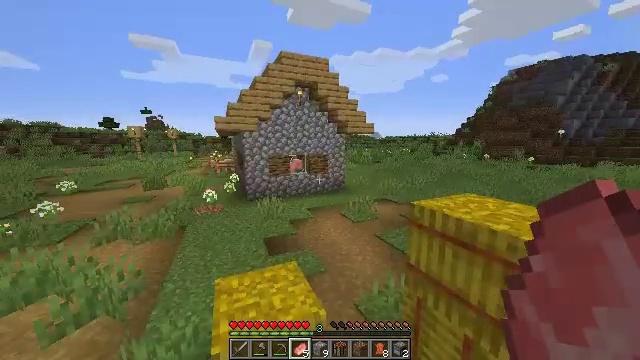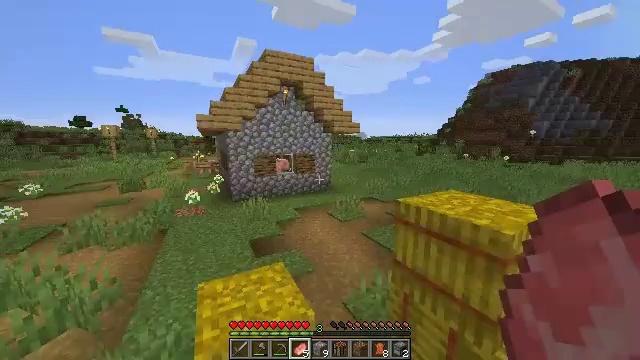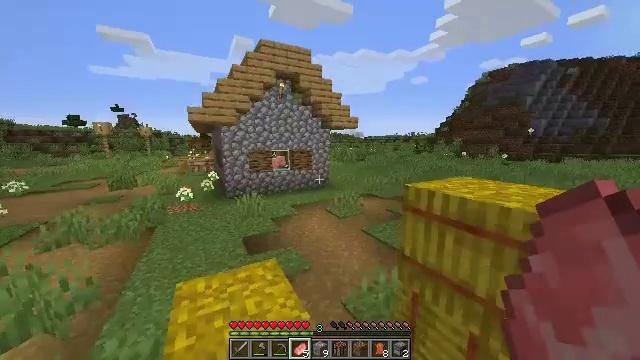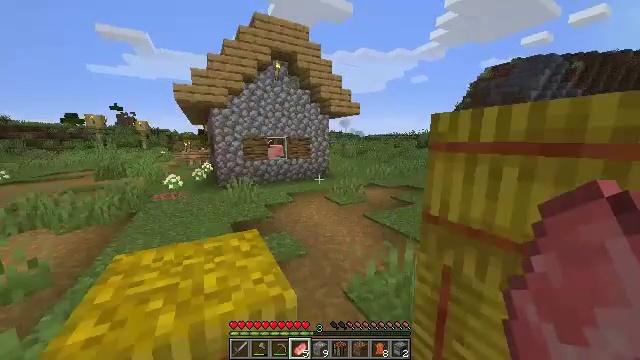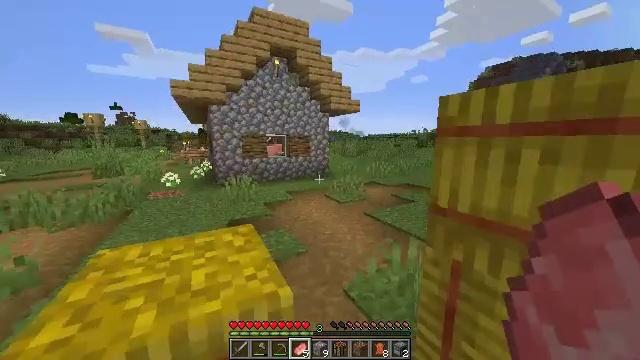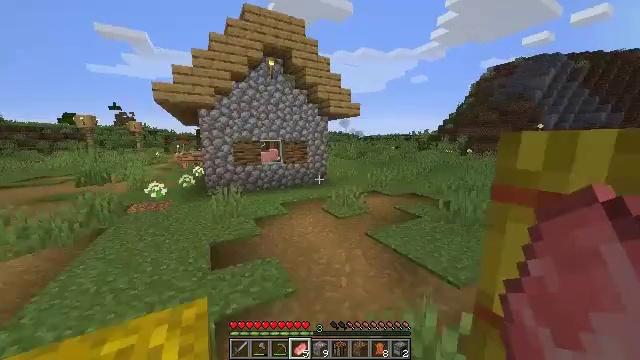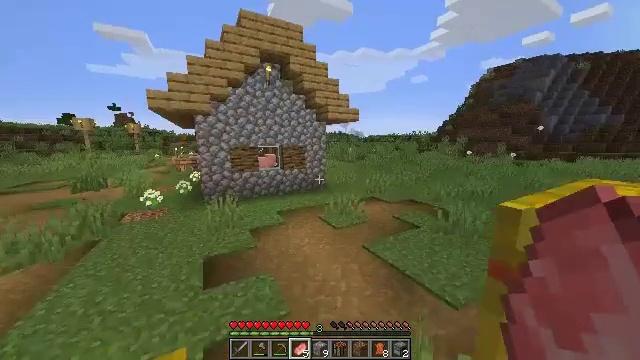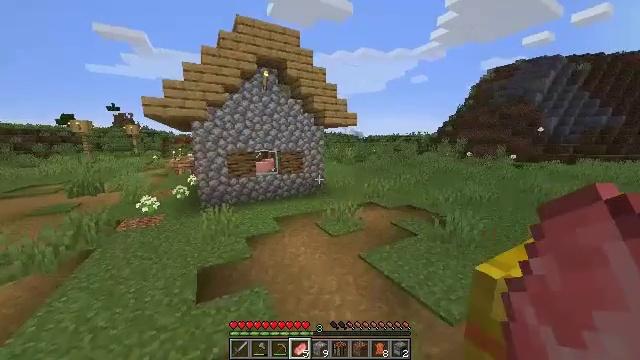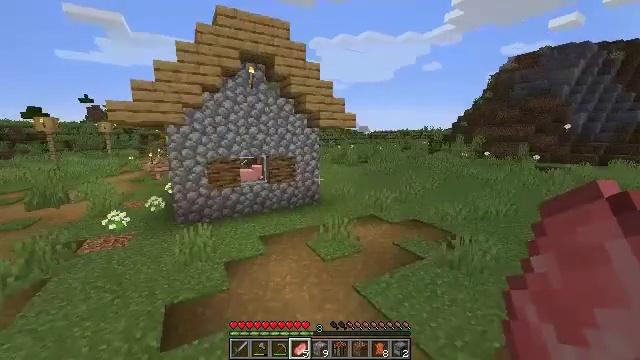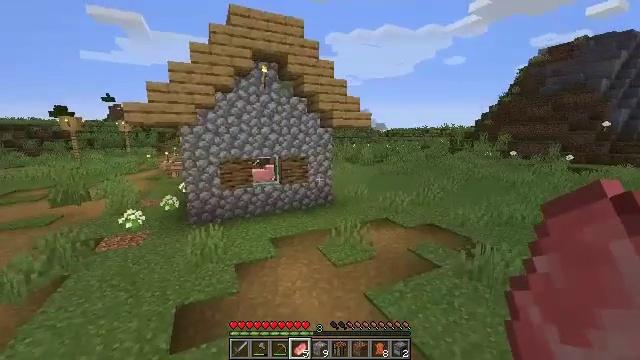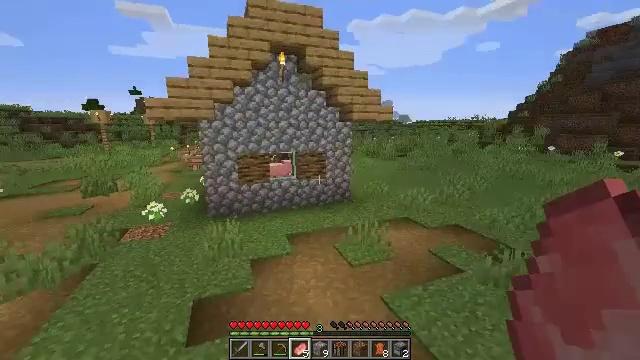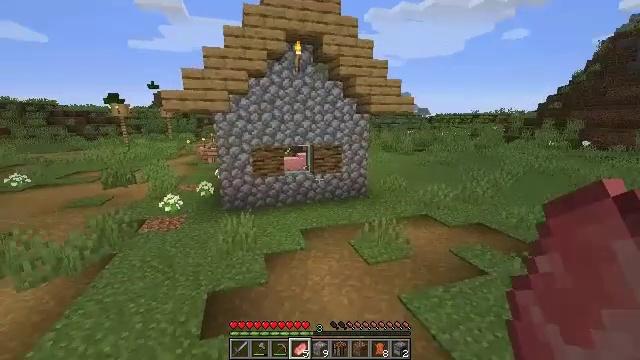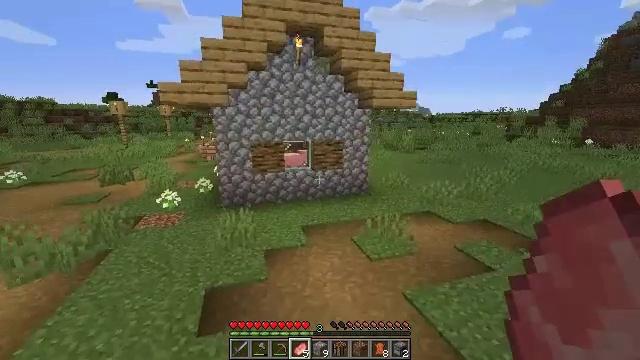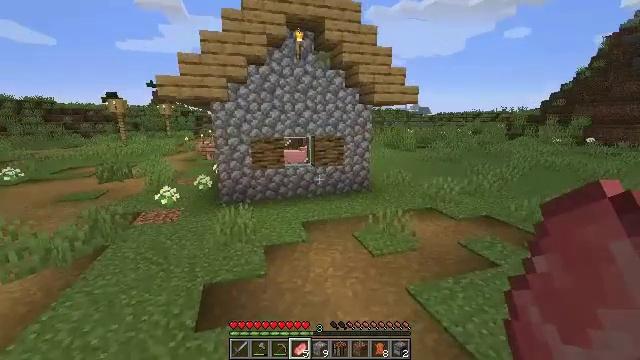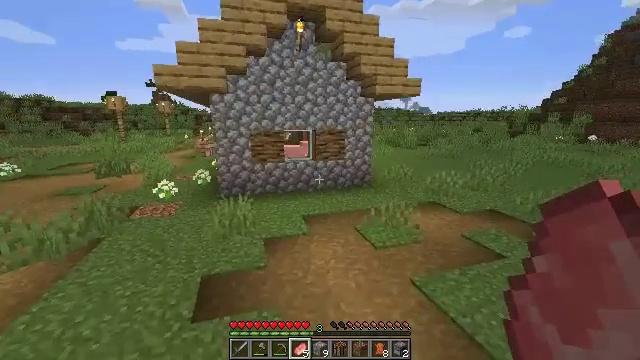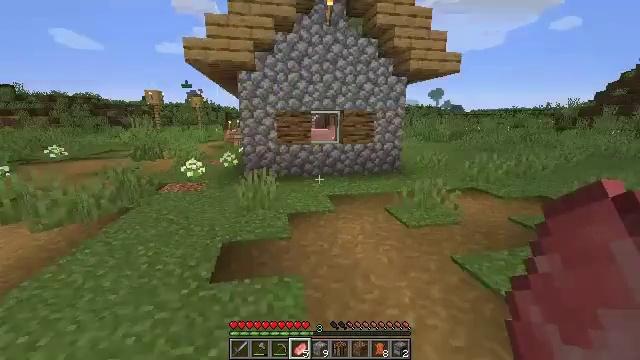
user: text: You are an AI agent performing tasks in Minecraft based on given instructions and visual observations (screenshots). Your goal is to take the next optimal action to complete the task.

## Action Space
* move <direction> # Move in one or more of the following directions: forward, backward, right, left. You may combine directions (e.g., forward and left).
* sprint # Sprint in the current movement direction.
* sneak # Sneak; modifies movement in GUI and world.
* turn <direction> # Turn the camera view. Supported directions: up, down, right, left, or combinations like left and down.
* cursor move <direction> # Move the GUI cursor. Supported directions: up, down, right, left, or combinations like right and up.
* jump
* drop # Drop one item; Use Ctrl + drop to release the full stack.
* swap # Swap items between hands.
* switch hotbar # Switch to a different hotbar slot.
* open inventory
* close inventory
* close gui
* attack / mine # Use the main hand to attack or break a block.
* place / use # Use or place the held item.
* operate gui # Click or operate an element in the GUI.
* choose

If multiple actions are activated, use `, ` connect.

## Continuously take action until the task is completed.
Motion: motion action
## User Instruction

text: Gather the blast furnace into your inventory.
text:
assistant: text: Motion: move forward and move right, turn right
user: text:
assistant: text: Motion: move forward and move right
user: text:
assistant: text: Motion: move forward, jump
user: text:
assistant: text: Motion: move forward, jump
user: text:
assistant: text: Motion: move forward, jump
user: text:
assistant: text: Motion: move forward, jump
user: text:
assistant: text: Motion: move forward, jump
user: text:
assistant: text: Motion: move forward, jump
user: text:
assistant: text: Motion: move forward, turn left
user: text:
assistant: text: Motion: move forward, turn left and down
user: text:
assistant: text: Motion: move forward, sprint, turn left and down
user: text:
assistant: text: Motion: move forward, sprint
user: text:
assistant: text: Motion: move forward, sprint
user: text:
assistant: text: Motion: move forward, sprint
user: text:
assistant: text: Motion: move forward, turn left
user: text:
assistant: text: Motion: move forward, turn left and down
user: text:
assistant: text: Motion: move forward and move left, turn left and down
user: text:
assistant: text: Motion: move forward and move left
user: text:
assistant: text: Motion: move forward
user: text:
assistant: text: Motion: move forward
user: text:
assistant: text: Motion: move forward, jump
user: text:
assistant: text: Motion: move forward, jump
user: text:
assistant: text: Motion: move forward, jump
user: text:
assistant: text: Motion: move forward, jump
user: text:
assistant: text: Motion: move forward, turn left, jump
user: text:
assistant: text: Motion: move forward, turn left, jump
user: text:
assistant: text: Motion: move forward, turn left, jump
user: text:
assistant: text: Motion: move forward, turn left, jump
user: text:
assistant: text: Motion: move forward, turn left and up, jump
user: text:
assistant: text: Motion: move forward, jump